Interaction volume radius: 10 \u00c5
Interaction volume height: 25 \u00c5
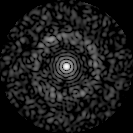
Disorder parameter: 0.8301